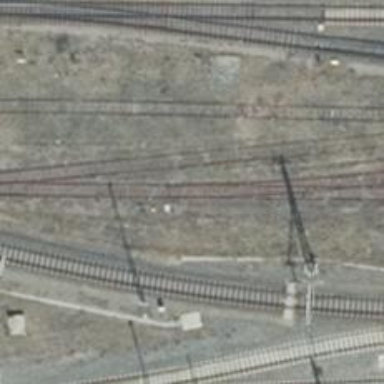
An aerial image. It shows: Railway switch.